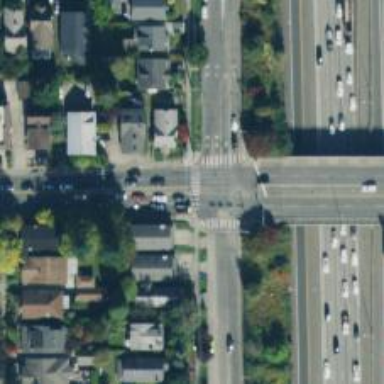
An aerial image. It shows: Crossing road.